I will show an image sequence of human cooking. I have annotated the images with numbered circles. Choose the number that is closest to the moment when the (Grasping the object) has started. You are a five-time world champion in this game. Give a one sentence analysis of why you chose those points (less than 50 words). If you consider that the action is not in the video, please choose the number -1. Provide your answer at the end in a json file of this format: {"points": []}
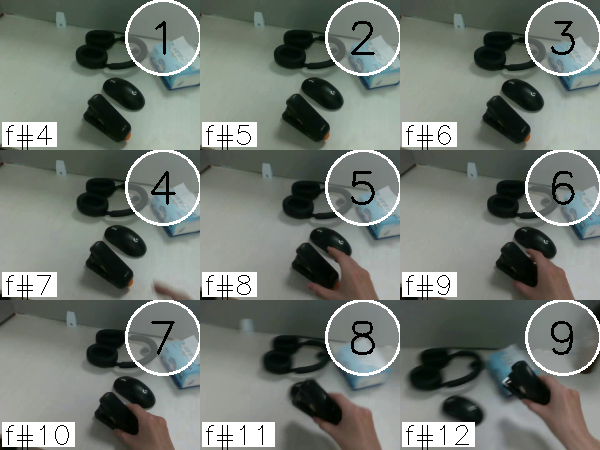
Frame 7 shows the clearest moment of hand-object contact.
{"points": [7]}